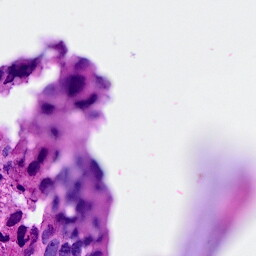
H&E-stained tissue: Breast